Question: I am making a small script with javascript to find/display text from an array as I am typing. Sort of like, Google auto suggest tool.
'''
<script>
$(function() {
var availableTags = <?php echo json_encode( $foo ); ?>;
$( "#tags" ).autocomplete({ source: availableTags });
});
</script>
'''
'''
<?php
$foo = array("ambiguious","brown",
"corps","demanding job","eat the pomes","fooling with it");
?>
'''
Notice how each words in the array have different first letters than the rest ie.?
good, now when I type instead of showing words that being with a (in this case "ambiguious"), it shows me all words which has a in them.

I thought about making 'strpos()' to search through similar words, but it does not work.
Any thoughts would be nice. Thank you.
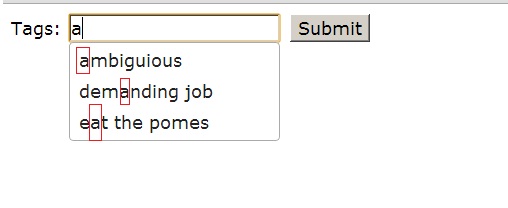
Answer: have a look at the API:
<URL>
'''
<!doctype html>
<html lang="en">
<head>
<meta charset="utf-8">
<title>autocomplete demo</title>
<link rel="stylesheet" href="http://code.jquery.com/ui/1.10.1/themes/base/jquery-ui.css">
<script src="http://code.jquery.com/jquery-1.9.1.js"></script>
<script src="http://code.jquery.com/ui/1.10.1/jquery-ui.js"></script>
</head>
<body>
<label for="autocomplete">Select a programming language: </label>
<input id="autocomplete">
<script>
var tags = [ "c++", "java", "php", "coldfusion", "javascript", "asp", "ruby" ];
$( "#autocomplete" ).autocomplete({
source: function( request, response ) {
var matcher = new RegExp( "^" + $.ui.autocomplete.escapeRegex( request.term ), "i" );
response( $.grep( tags, function( item ){
return matcher.test( item );
}) );
}
});
</script>
</body>
</html>
'''